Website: lowes
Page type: delivery-shipping
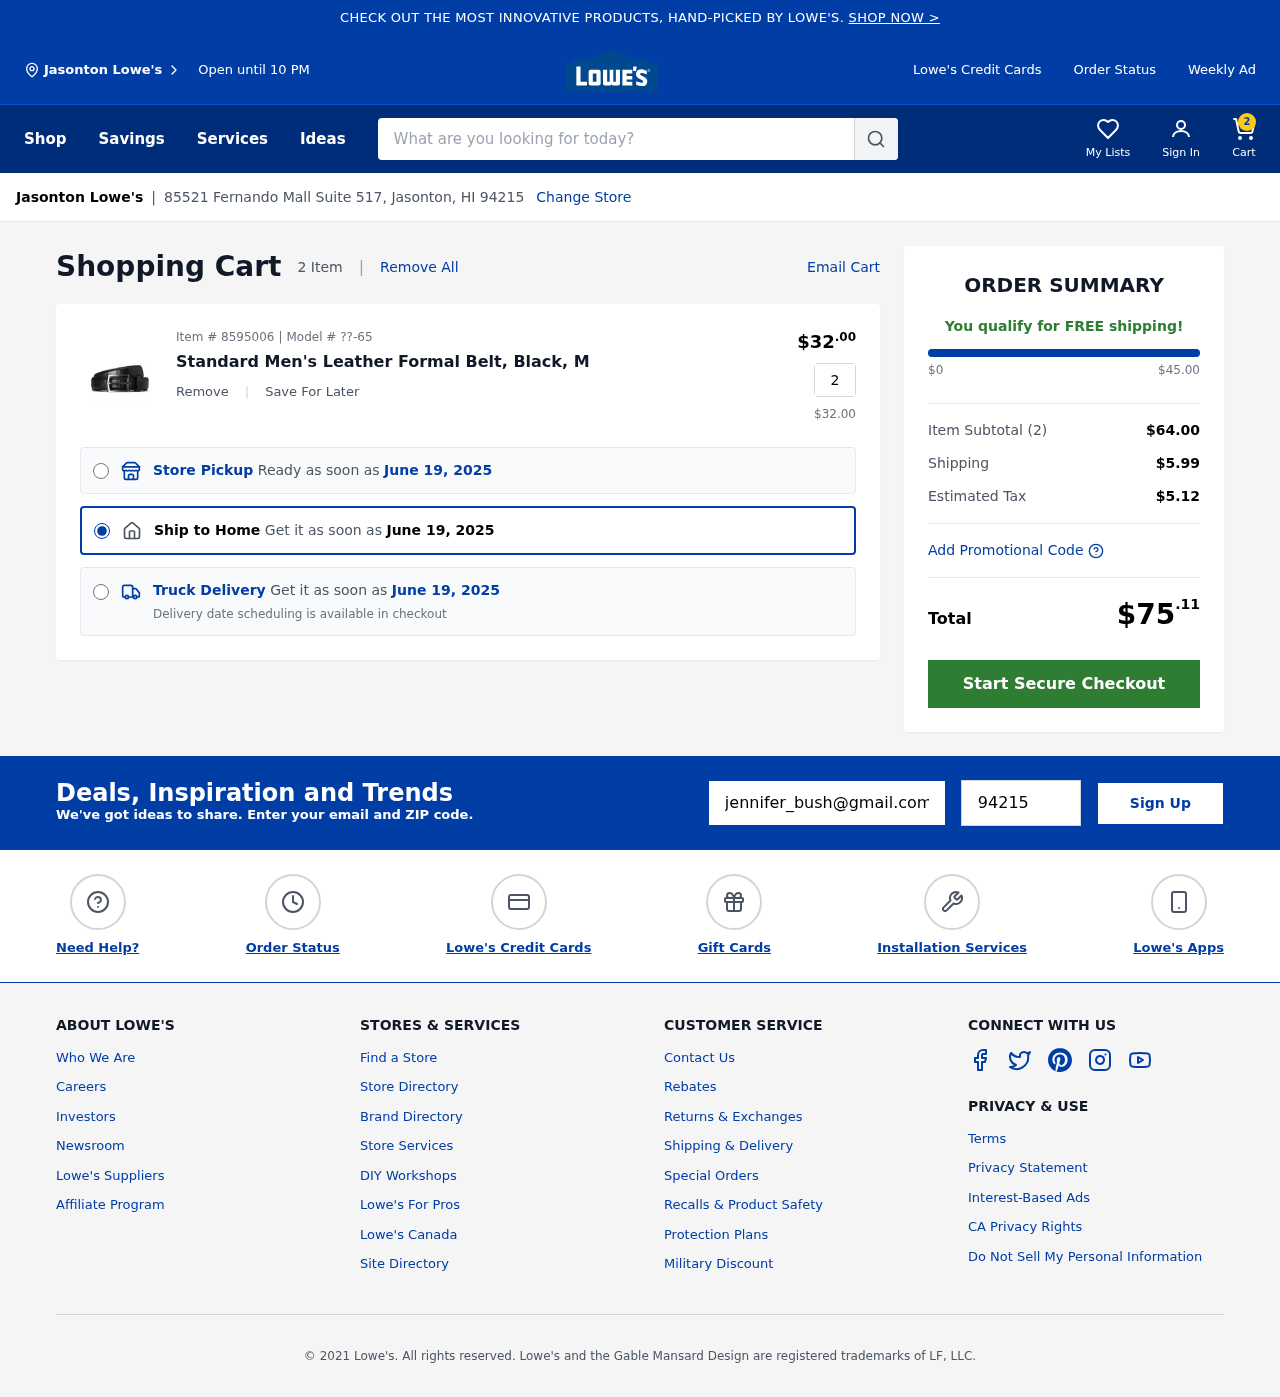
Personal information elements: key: PII_CITY
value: Jasonton
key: PII_EMAIL
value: jennifer_bush@gmail.com
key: PII_POSTCODE
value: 94215
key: PII_STREET
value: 85521 Fernando Mall Suite 517
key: PII_CITY2
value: Jasonton
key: PII_CITY_STATE_ZIP
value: Jasonton, HI 94215
Product elements: key: PRODUCT1_NAME
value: Standard Men's Leather Formal Belt, Black, M
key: PRODUCT1_PRICE
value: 32
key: PRODUCT1_QUANTITY
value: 2
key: PRODUCT1_MODEL
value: ??-65
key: PRODUCT1_PRICE2
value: $32.00
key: PRODUCT1_ITEM_NUMBER
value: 8595006
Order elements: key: ORDER_NUM_ITEMS
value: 2
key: ORDER_DELIVERY_DATE
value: June 19, 2025
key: ORDER_DELIVERY_DATE2
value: June 19, 2025
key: ORDER_DELIVERY_DATE3
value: June 19, 2025
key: ORDER_SUBTOTAL
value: $64.00
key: ORDER_SHIPPING_COST
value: $5.99
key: ORDER_TAX
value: $5.12
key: ORDER_TOTAL
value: $75.11
Search elements: key: HEADER_SEARCH
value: What are you looking for today?